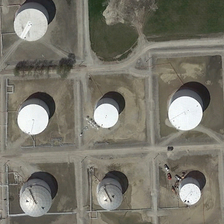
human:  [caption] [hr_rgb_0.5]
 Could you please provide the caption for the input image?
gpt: seven storage tanks are surrounded by some bareland .

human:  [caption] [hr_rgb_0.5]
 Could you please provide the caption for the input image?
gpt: seven storage tanks are surrounded by some bareland .

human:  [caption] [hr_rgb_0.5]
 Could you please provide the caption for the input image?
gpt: july white cylindrical buildings .

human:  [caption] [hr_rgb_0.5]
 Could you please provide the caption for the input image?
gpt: there are only a few strips of grass on the northeast land .

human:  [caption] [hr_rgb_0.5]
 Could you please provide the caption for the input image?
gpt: there are only a few strips of grass on the northeast land .